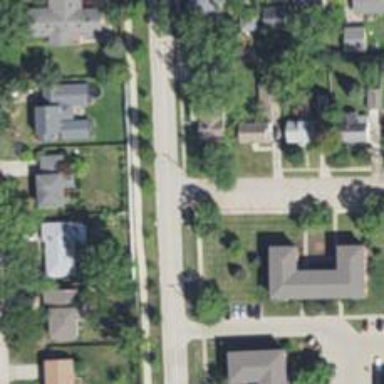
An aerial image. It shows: Residential road with sidewalk on the left.